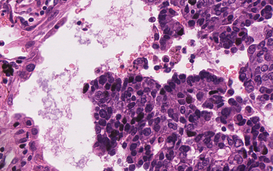
Tumor epithelial tissue: yes
Tumor-associated stroma tissue: yes
Normal tissue: no